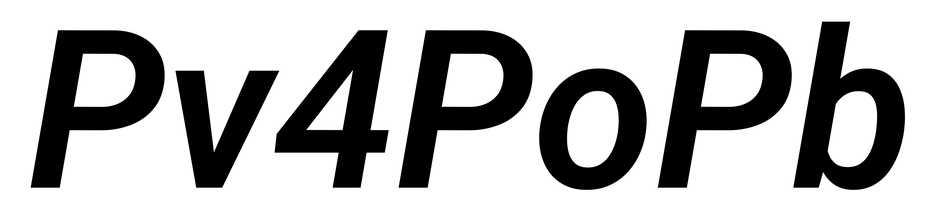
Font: Roboto-Italic_SemiBold_Italic